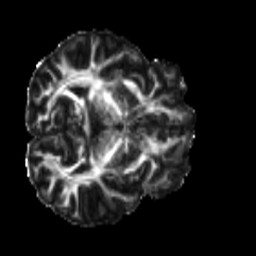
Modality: FA
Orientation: axial
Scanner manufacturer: siemens
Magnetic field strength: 3 T
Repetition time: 4 s
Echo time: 0.0594 s